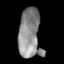
Tissue: lung
Cell type: Epithelial cells
Senescence score: 0.1222
Nuclear area (px): 1065
Mean DAPI intensity: 138.648